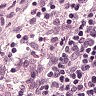
Metastatic tissue present: no